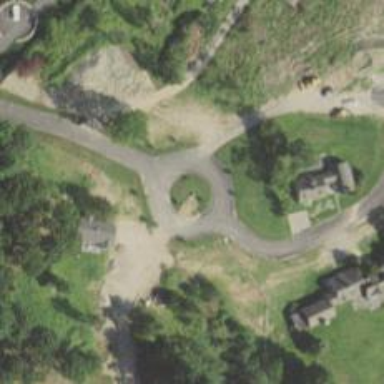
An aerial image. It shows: Turning loop on the road.